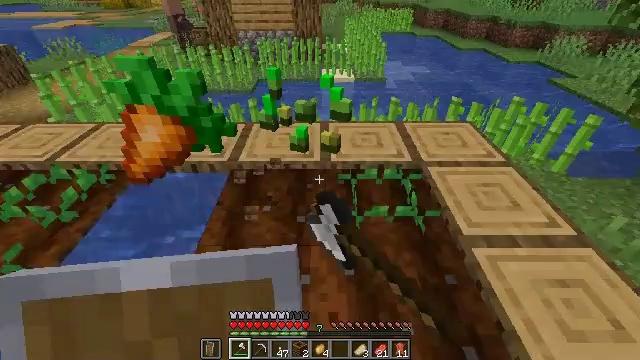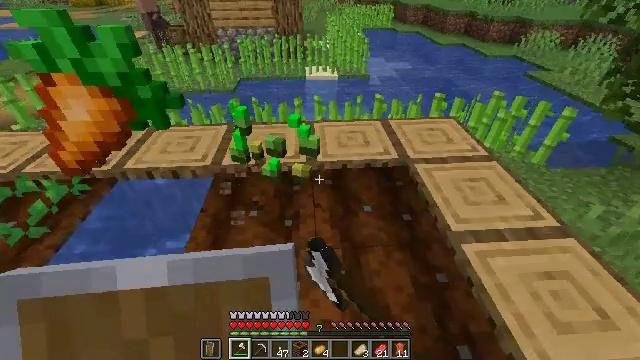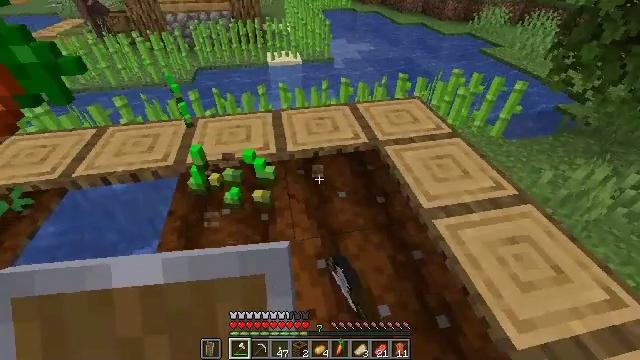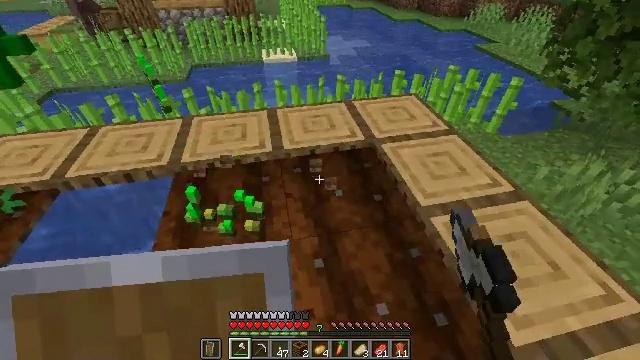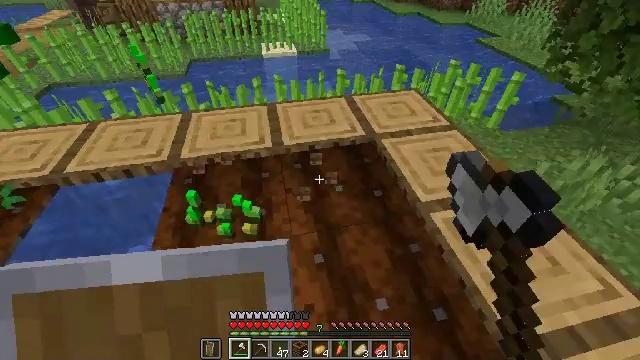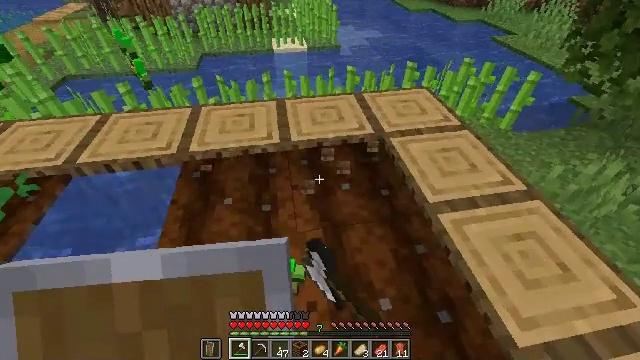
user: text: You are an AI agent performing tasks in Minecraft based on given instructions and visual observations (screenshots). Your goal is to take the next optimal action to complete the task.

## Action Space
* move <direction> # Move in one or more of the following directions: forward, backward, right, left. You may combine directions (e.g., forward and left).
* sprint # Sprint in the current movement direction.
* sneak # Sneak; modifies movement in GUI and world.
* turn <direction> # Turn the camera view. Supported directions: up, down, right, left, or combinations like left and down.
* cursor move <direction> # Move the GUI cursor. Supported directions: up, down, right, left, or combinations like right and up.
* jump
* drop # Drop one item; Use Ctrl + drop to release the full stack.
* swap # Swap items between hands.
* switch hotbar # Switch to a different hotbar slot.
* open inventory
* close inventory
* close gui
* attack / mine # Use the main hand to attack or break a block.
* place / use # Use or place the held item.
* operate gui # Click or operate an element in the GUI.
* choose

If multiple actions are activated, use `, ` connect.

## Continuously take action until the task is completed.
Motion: motion action
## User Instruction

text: Mine the fully grown carrots.
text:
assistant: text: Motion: turn right, attack / mine
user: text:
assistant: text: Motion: turn right and down, attack / mine
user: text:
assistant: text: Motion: attack / mine
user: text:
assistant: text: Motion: turn down, attack / mine
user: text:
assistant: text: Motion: turn left, attack / mine
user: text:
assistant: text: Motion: no_op